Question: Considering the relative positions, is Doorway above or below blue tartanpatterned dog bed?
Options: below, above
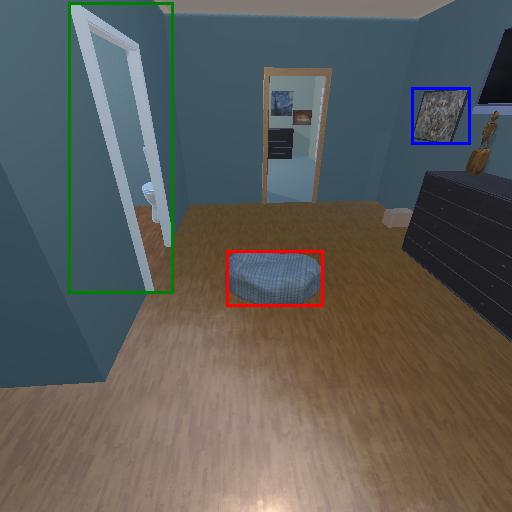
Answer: below